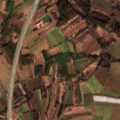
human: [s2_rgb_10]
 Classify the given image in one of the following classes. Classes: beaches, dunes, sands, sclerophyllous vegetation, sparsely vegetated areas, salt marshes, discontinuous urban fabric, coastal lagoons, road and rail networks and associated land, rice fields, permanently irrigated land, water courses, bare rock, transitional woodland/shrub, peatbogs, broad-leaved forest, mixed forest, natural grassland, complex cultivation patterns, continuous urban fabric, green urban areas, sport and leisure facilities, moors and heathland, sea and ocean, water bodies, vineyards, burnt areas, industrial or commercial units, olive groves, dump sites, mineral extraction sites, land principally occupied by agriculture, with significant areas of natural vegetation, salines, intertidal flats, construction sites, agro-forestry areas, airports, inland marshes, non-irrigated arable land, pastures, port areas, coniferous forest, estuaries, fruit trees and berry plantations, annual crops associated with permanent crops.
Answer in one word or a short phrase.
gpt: non-irrigated arable land, complex cultivation patterns, land principally occupied by agriculture, with significant areas of natural vegetation